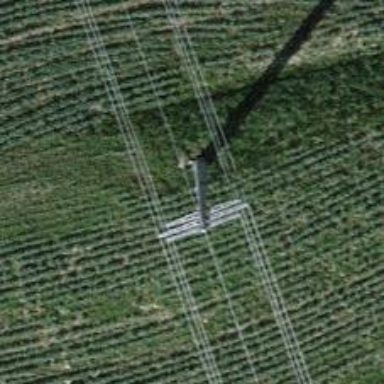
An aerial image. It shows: Power line is depicted.